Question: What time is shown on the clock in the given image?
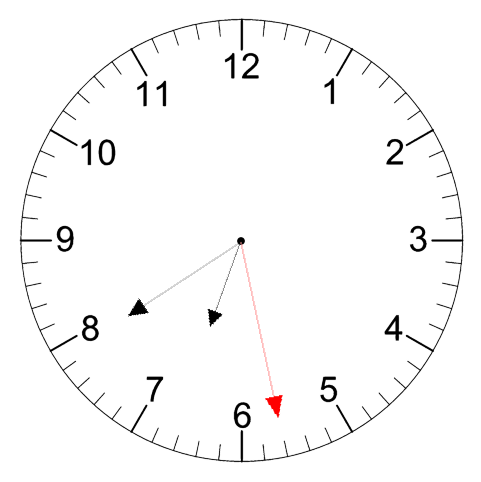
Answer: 06:39:28